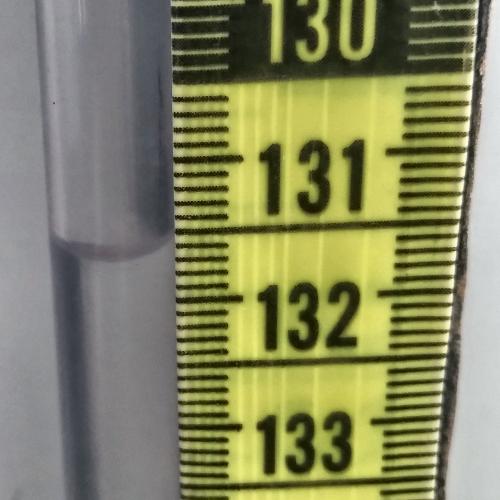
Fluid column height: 131.6 cm